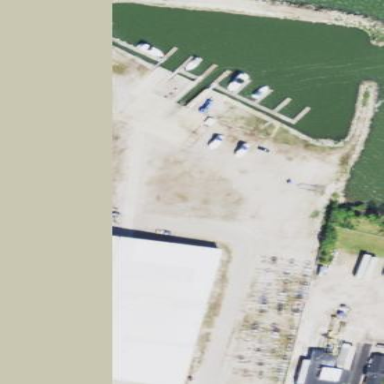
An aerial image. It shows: Building located by boatyard.